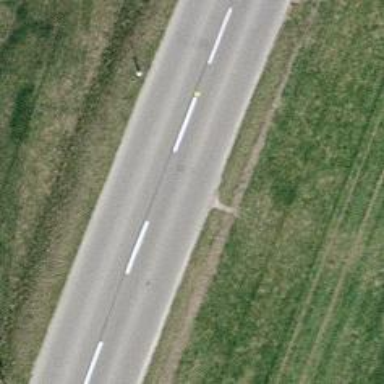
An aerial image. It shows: Tertiary road.